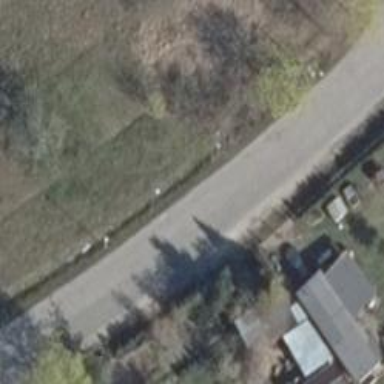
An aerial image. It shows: Residential road.